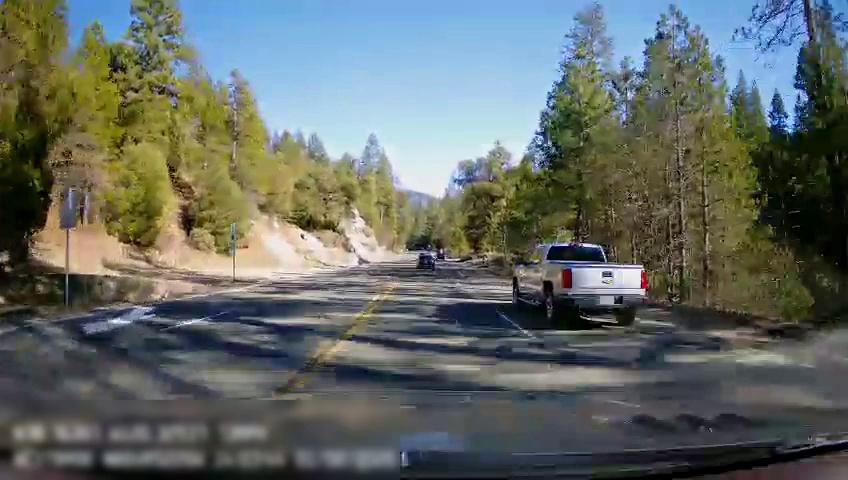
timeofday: Day
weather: Sunny
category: Drivable Space
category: Vehicles | Car
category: Vehicles | Truck
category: Lanes | Opposite Lane
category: Lanes | Opposite Lane
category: Lanes | Opposite Lane
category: Lanes | Current Lane
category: Lanes | Current Lane